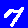
Digit: 7